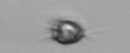
Label: Acanthoica_quattrospina